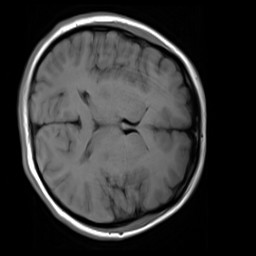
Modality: T1w
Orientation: axial
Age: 21
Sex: female
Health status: healthy
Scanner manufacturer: siemens
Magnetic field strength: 3 T
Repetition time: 4.1 s
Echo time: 0.0085 s